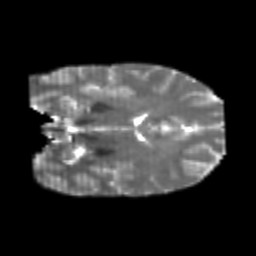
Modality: T2w
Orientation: coronal
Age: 24
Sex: male
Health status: healthy
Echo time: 0.074 s